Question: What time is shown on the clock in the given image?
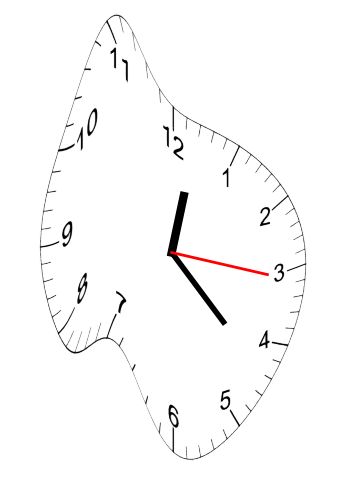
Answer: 12:22:16